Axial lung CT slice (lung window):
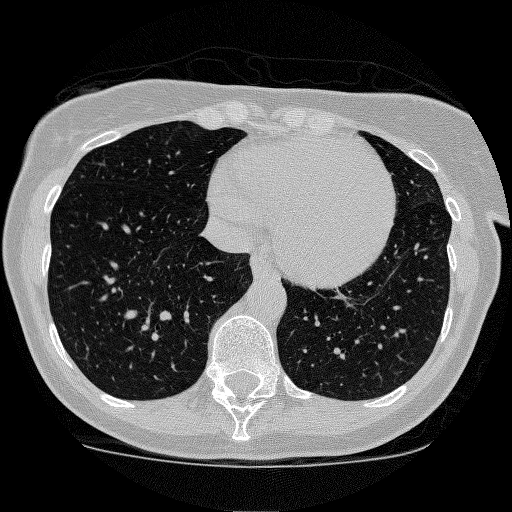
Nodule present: no